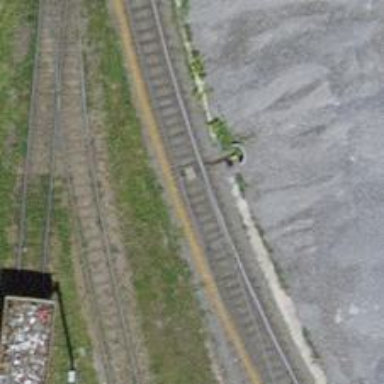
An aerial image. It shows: Railway switch.